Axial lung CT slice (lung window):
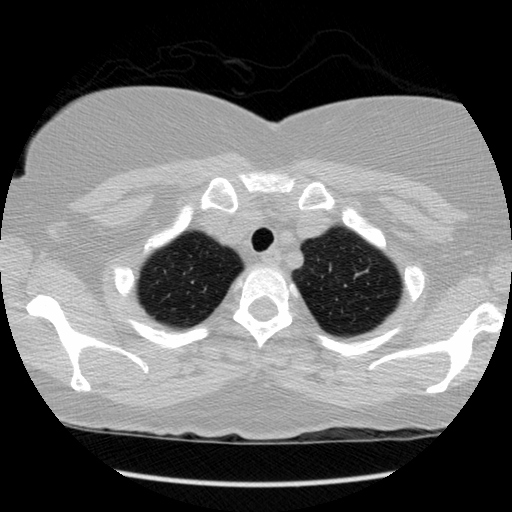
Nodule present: no